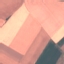
Label: AnnualCrop